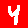
Digit: 4